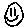
Label: smiley face